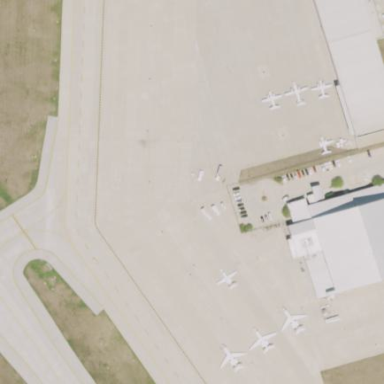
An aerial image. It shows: Apron at the airport.